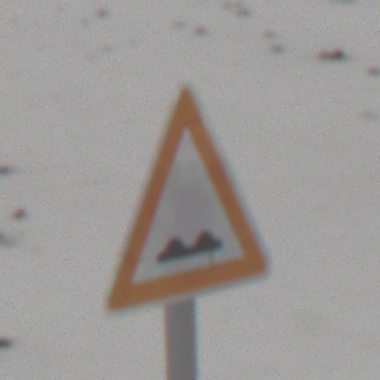
Verkehrszeichen: UnebeneFahrbahn
Umgebung: Outdoor, Nature
Tageszeit: MorningAfternoon
Wetter: Overcast
Licht: Natural
Jahreszeit: Winter
Kontrast: LowContrast